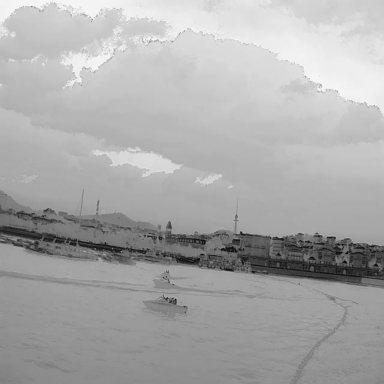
There are three canoes in the infrared image.